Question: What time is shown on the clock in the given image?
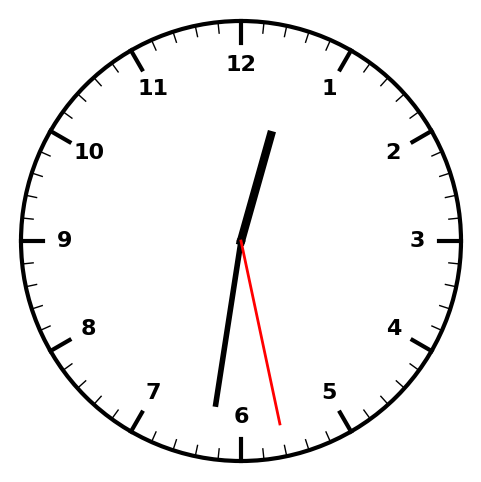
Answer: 12:31:28